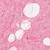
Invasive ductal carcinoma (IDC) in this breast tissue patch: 0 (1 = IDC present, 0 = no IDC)